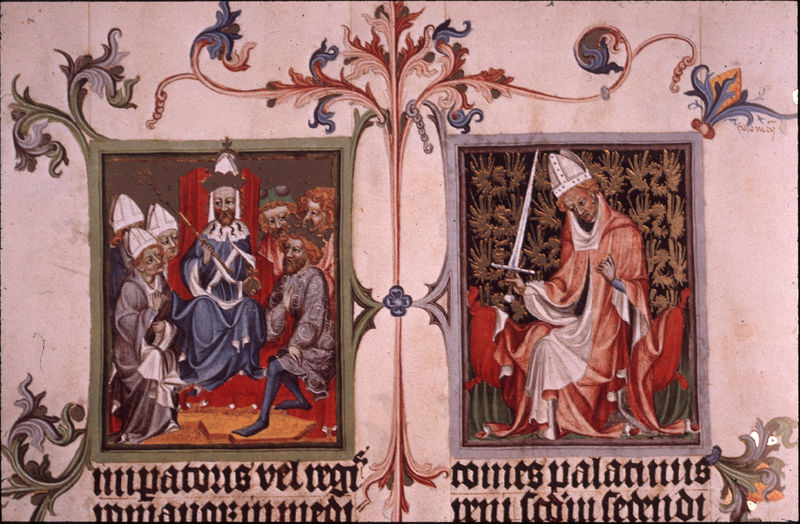
Titel: Die Goldene Bulle
Institution: Wien, Österreichische Nationalbibliothek
Schlagwörter: blau, blätter, bunt, männer, rot, malerei, ornament, mützen, bibel, bild, gold, mantel, gotik, krone, ranken, schrift, farbe, bischof, könig, thron, dekoration, verzierung, tusche, buch, druck, illustration, schwert, text, herrscher, ritter, deckblatt, jesus, mittelalter, bischöfe, heilige, verzeirung, zepter, verziehrung, arkanthus, latein, buchmalerei, phönix, blattornamente, handmalerei, unziale